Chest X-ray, PA view. Patient: 28 years old, sex M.
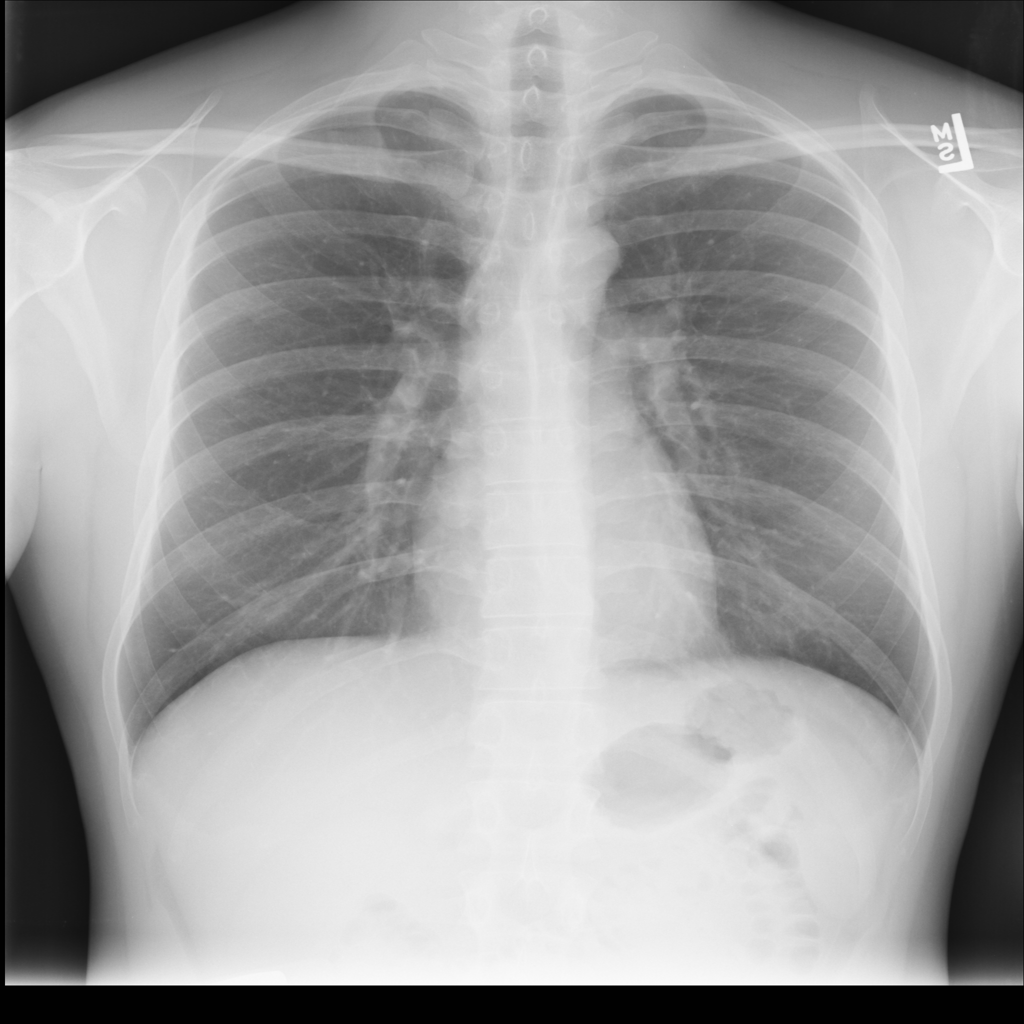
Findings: No Finding